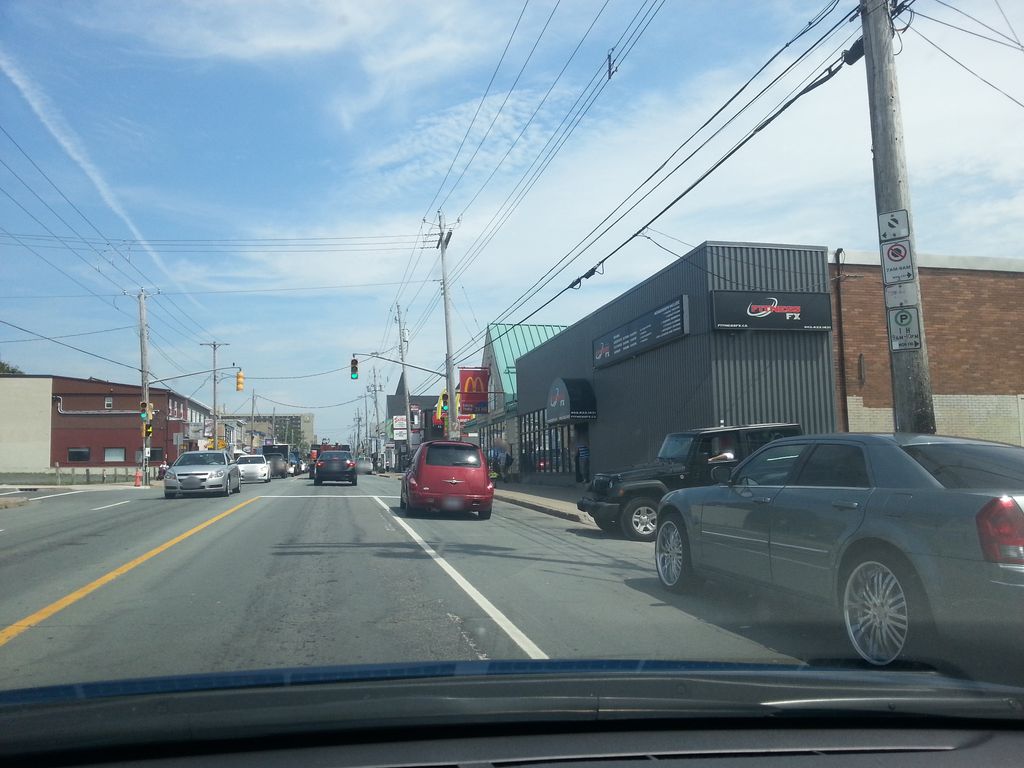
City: halifax